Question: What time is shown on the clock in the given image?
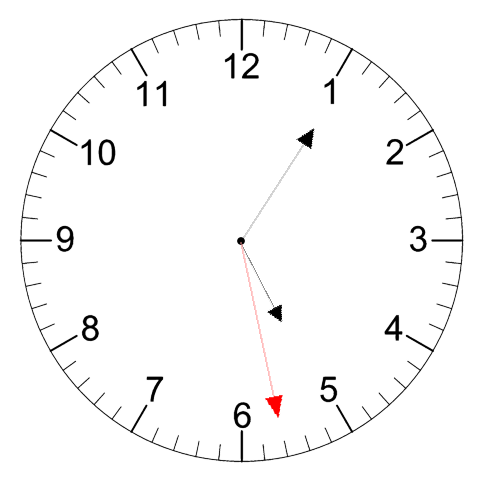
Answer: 05:05:28